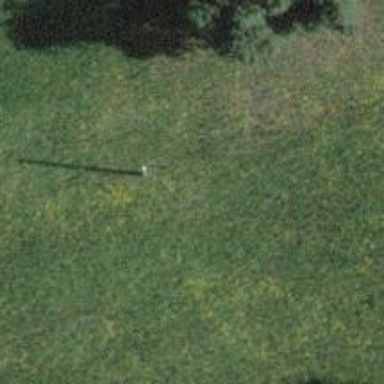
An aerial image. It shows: Power pole.